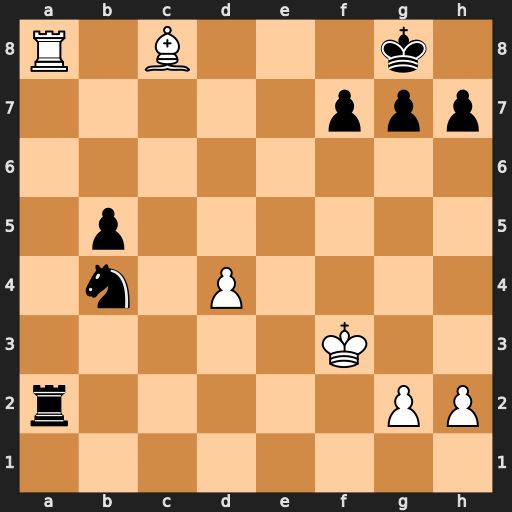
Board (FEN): R1B3k1/5ppp/8/1p6/1n1P4/5K2/r5PP/8
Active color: w
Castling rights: -
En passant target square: -
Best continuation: Ba6#